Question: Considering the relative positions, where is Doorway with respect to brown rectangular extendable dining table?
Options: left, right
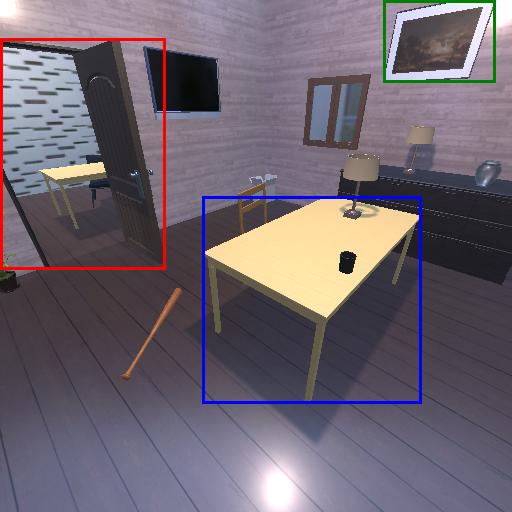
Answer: left